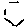
Label: hexagon